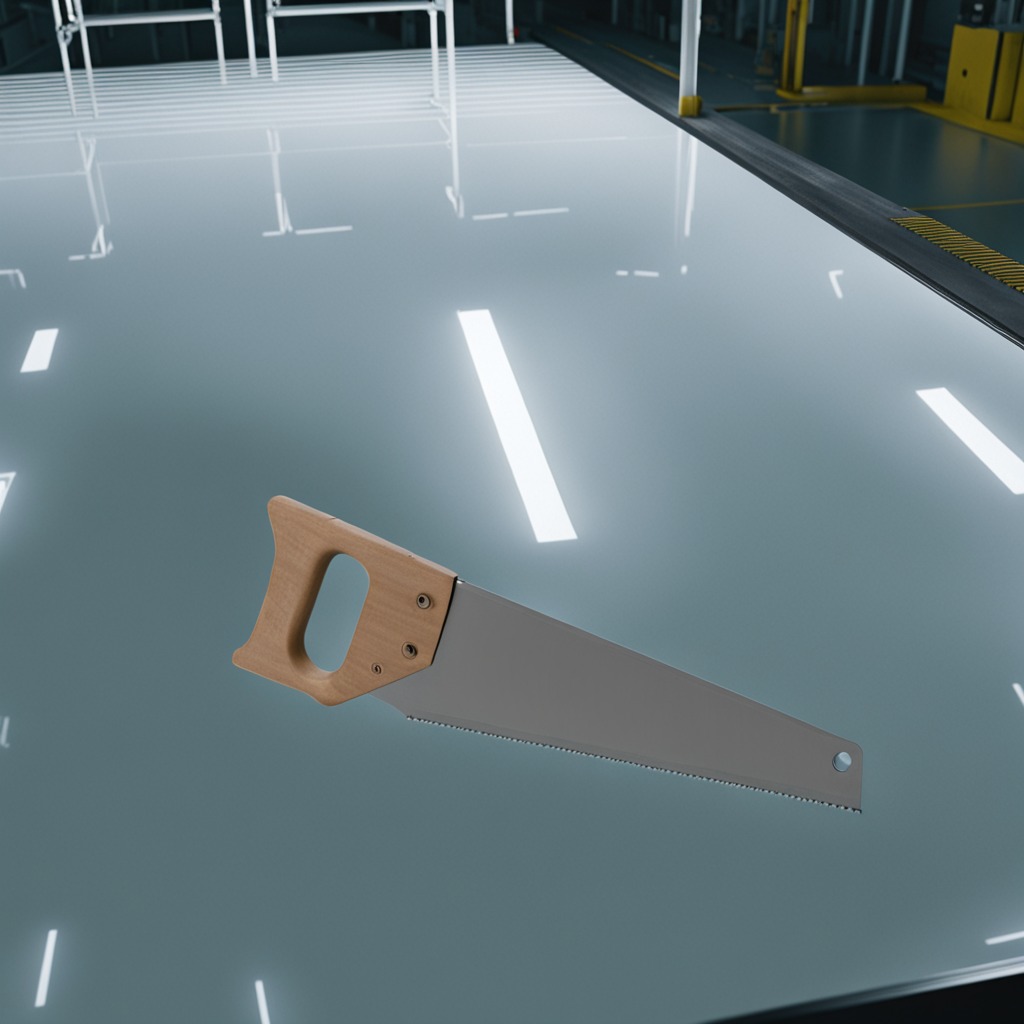
A metal saw lies on the table in a ship maintenance bay.